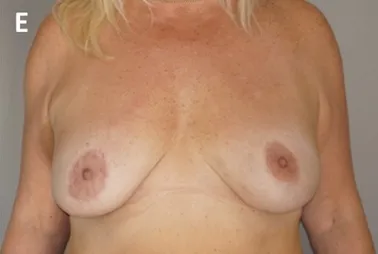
Preoperative and postoperative views. ; 6-month postoperative result: frontal.
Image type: medical_photograph (other_medical_photograph)